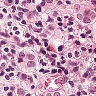
Metastatic tissue present: yes